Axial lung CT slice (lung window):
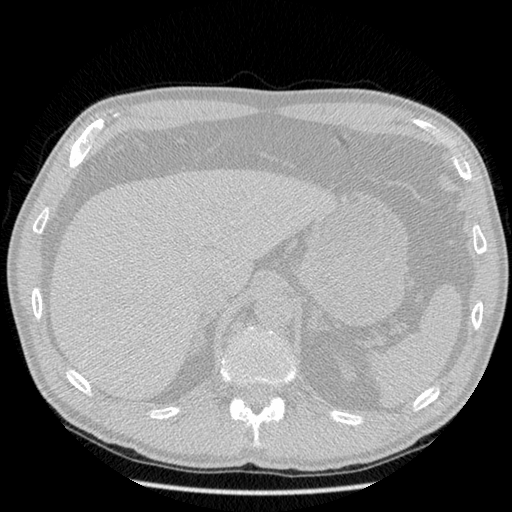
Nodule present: no